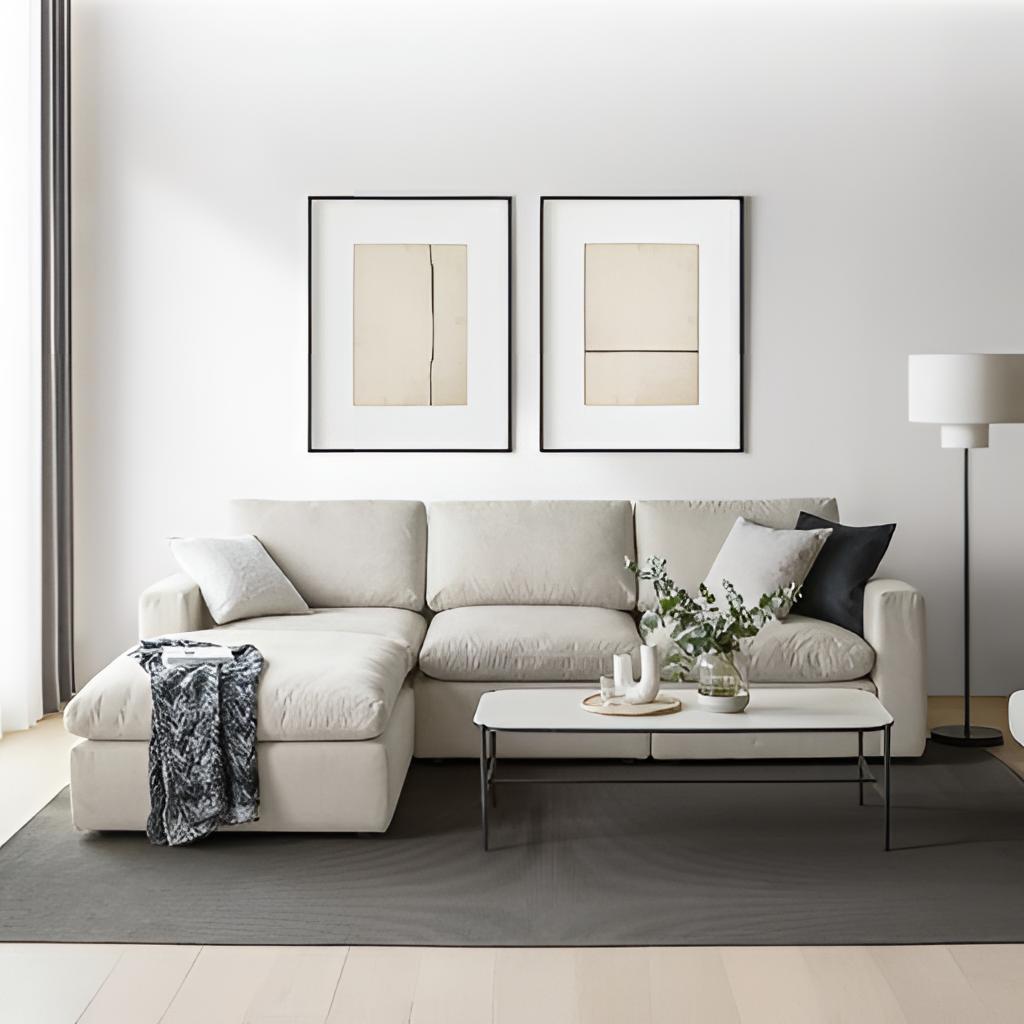
living room, beige fabric sectional sofa, contemporary, paint wallpaper, with solid pattern, wood flooring, with plank pattern